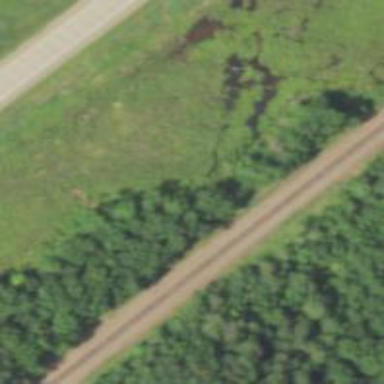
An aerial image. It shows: Abandoned railway bridge.